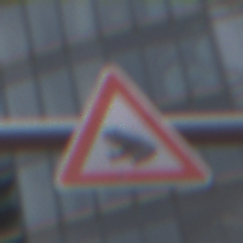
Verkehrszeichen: AmphibienwanderungRechts
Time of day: MorningAfternoon
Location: Outdoor (Urban)
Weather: Overcast
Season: NotSpecified
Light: Natural